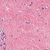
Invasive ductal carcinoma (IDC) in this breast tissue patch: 0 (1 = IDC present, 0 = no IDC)